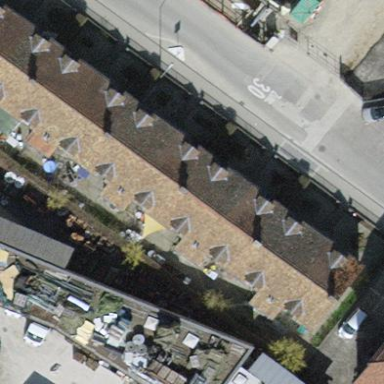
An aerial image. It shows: Terrace building.